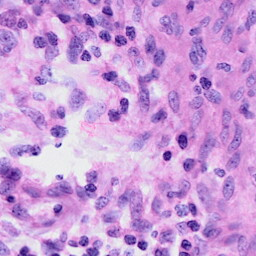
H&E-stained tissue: Cervix